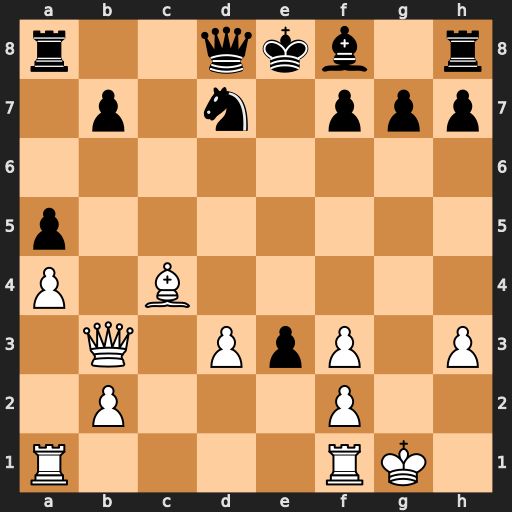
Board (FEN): r2qkb1r/1p1n1ppp/8/p7/P1B5/1Q1PpP1P/1P3P2/R4RK1
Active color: w
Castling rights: kq
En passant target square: -
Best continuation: Bxf7+ Ke7 Qe6#